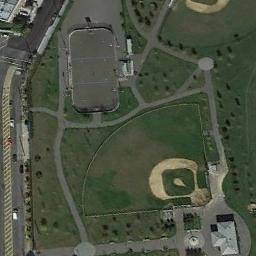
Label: baseball_diamond